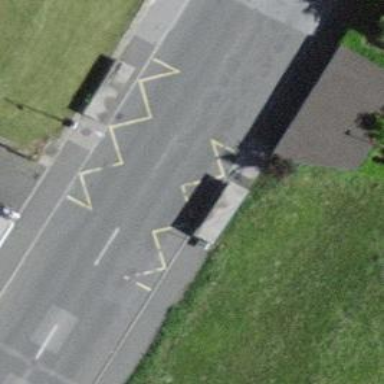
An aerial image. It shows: Bus stop with platform for public transport.